Question: I have a page with multiple backgrounds: one with gradient and one with texture pattern. But background-blend-mode doesn't work. Chrome appears to show only gradient layer. When I try to blend two background-images or background-image with solid background-color it works well. But not with gradient. Is something wrong?
'''
body {
width: 100%;
height: 100%;
background: url('../images/noisy.png');
background-color: rgba(29, 84, 140, 1);
background: -webkit-radial-gradient(center, ellipse cover, rgba(36,138,166,1) 0%,rgba(21,112,145,1) 42%,rgba(5,58,103,1) 100%);
background: radial-gradient(ellipse at center, rgba(36,138,166,1) 0%,rgba(21,112,145,1) 42%,rgba(5,58,103,1) 100%);
background-blend-mode: multiply;}
'''
And my goal is something like that:

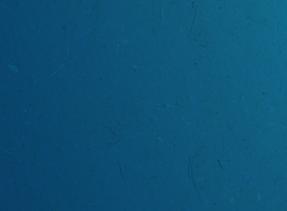
Answer: It does work with gradients you just need to use multiple backgrounds.
The problem with your current code is that you are only setting one background.
First you set 'background' to an image:
'background: url('../images/noisy.png');'
Then you the image and set 'background' to a gradient:
'background: radial-gradient(ellipse at center, rgba(36,138,166,1) 0%,rgba(21,112,145,1) 42%,rgba(5,58,103,1) 100%);'
To assign multiple backgrounds you need to comma seperate them:
'background: background1, background2, ..., backgroundN;'
Using your gradient:
'''
body {
width: 100%;
height: 100%;
background: url('http://i.stack.imgur.com/PEnJm.png');
background-color: rgba(29, 84, 140, 1);
/* ^ fallbacks for crappy IE ^ */
background: url('http://i.stack.imgur.com/PEnJm.png'), -webkit-radial-gradient(center, ellipse cover, rgba(36,138,166,1) 0%,rgba(21,112,145,1) 42%,rgba(5,58,103,1) 100%);
background: url('http://i.stack.imgur.com/PEnJm.png'), radial-gradient(ellipse at center, rgba(36,138,166,1) 0%,rgba(21,112,145,1) 42%,rgba(5,58,103,1) 100%);
background-blend-mode: multiply;
}
'''
A gradient similar to your image example:
'''
body {
width: 100%;
height: 100%;
background: url('http://i.stack.imgur.com/PEnJm.png'), -moz-linear-gradient(left, rgba(21,112,145,1) 0%, rgba(36,138,166,1) 100%);
background: url('http://i.stack.imgur.com/PEnJm.png'), -webkit-gradient(linear, left top, right top, color-stop(0%,rgba(21,112,145,1)), color-stop(100%,rgba(36,138,166,1)));
background: url('http://i.stack.imgur.com/PEnJm.png'), -webkit-linear-gradient(left, rgba(21,112,145,1) 0%,rgba(36,138,166,1) 100%);
background: url('http://i.stack.imgur.com/PEnJm.png'), -o-linear-gradient(left, rgba(21,112,145,1) 0%,rgba(36,138,166,1) 100%);
background: url('http://i.stack.imgur.com/PEnJm.png'), -ms-linear-gradient(left, rgba(21,112,145,1) 0%,rgba(36,138,166,1) 100%);
background: url('http://i.stack.imgur.com/PEnJm.png'), linear-gradient(to right, rgba(21,112,145,1) 0%,rgba(36,138,166,1) 100%);
background-blend-mode: multiply;
}
'''